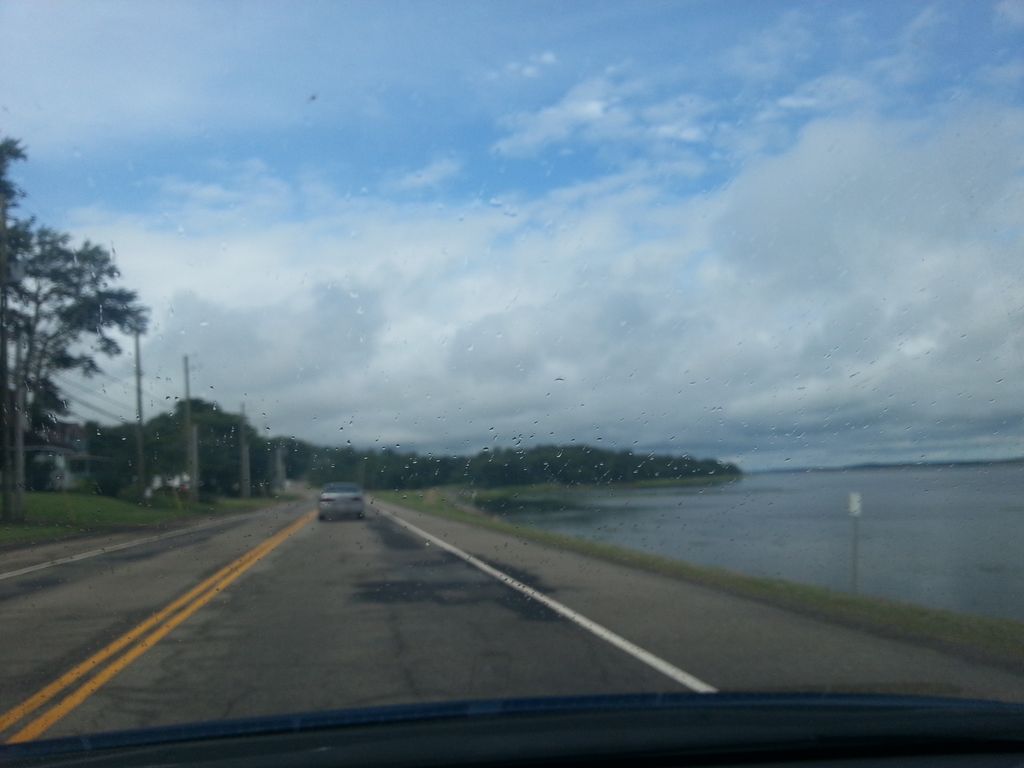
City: charlottetown